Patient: sex M, age 61
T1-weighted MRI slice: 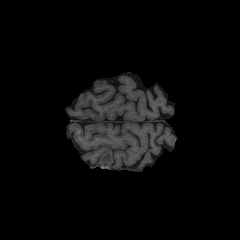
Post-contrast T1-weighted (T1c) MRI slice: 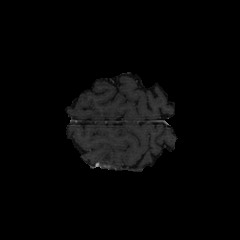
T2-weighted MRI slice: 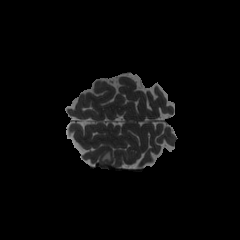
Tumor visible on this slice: yes
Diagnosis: Glioblastoma, IDH-wildtype
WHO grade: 4